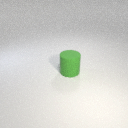
large green rubber cylinder